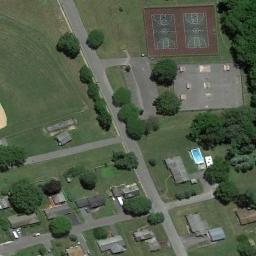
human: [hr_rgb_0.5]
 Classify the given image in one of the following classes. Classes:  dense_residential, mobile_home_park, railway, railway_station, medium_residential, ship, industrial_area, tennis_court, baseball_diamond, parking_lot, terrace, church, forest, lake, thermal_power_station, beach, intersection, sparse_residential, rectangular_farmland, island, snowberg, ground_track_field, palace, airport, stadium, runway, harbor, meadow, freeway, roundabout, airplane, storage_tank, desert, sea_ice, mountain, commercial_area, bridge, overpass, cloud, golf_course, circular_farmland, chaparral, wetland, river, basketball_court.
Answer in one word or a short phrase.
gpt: basketball_court